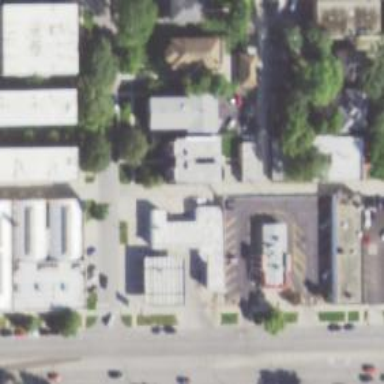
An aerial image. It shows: Convenience shop.